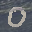
Label: 0